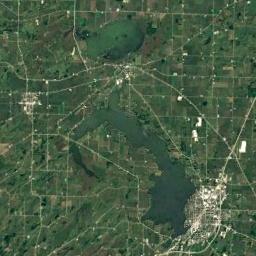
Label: lake